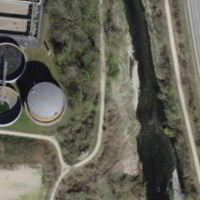
EUNIS habitat code: 25
Species observed at this site:
Mergus merganser